Interaction volume radius: 5 \u00c5
Interaction volume height: 15 \u00c5
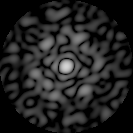
Disorder parameter: 0.7253